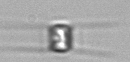
Label: Chaetoceros_similis